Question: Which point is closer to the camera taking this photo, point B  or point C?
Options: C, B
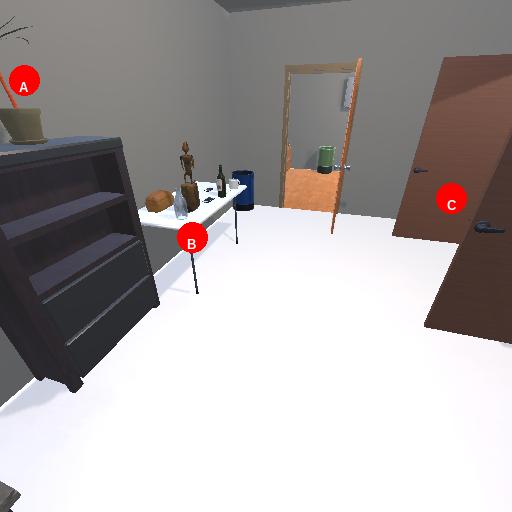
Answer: C